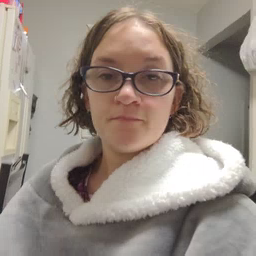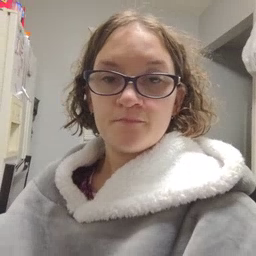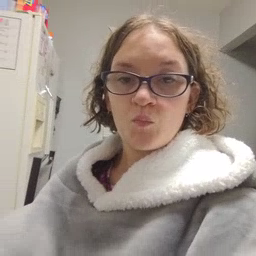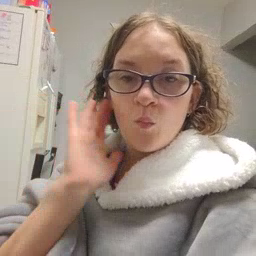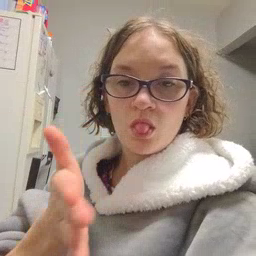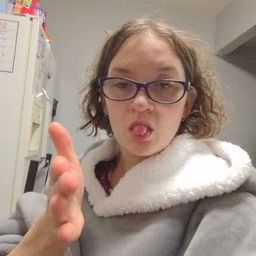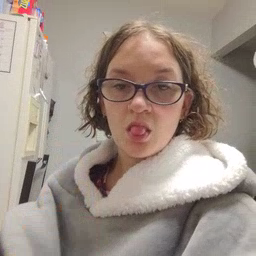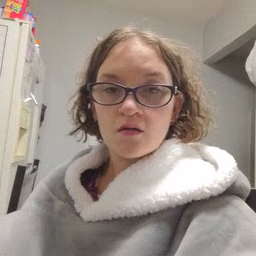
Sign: will